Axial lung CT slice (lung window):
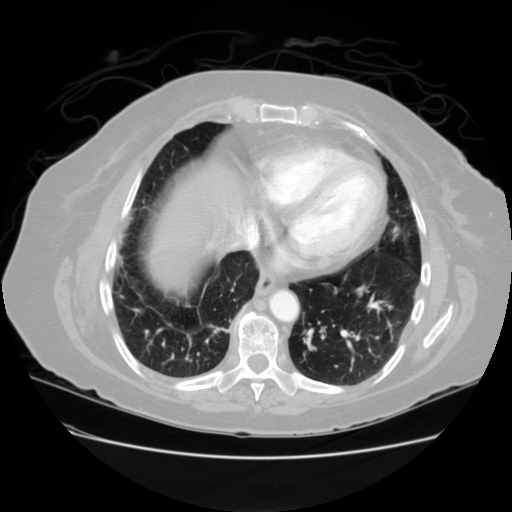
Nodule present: no